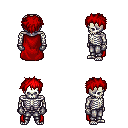
a pixel art fantasy rpg character, male body template, skeleton, red cape, metal pants, red bedhead hairstyle, metal gloves, four views (front, back, left, right), 2x2 character sprite sheet, small pixel art, hard edges, no anti-aliasing